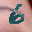
Label: 6